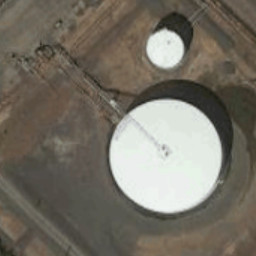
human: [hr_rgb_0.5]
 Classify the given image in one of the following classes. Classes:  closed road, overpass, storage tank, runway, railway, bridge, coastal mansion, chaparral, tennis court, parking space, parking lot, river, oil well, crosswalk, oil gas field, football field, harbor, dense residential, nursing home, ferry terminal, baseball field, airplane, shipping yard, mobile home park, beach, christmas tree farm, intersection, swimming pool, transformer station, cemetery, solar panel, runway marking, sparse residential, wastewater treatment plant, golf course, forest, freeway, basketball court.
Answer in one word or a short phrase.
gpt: storage tank